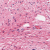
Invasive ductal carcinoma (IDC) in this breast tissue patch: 0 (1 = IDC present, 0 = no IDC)